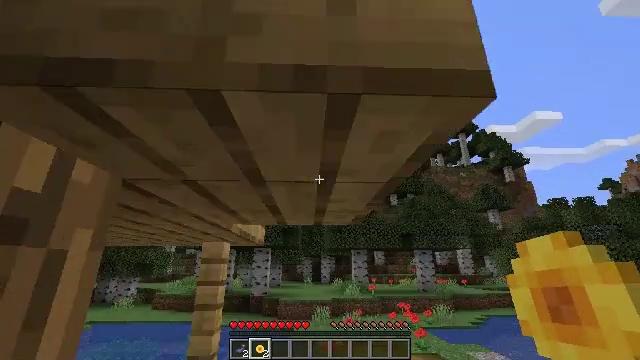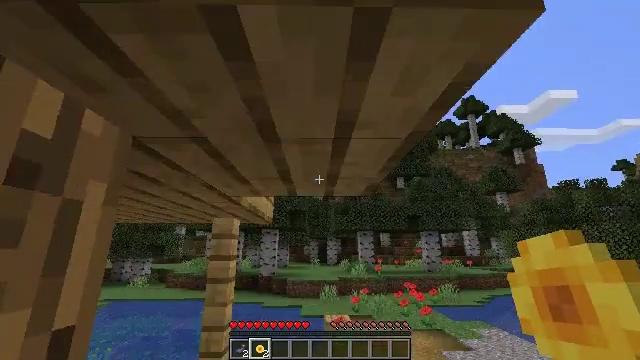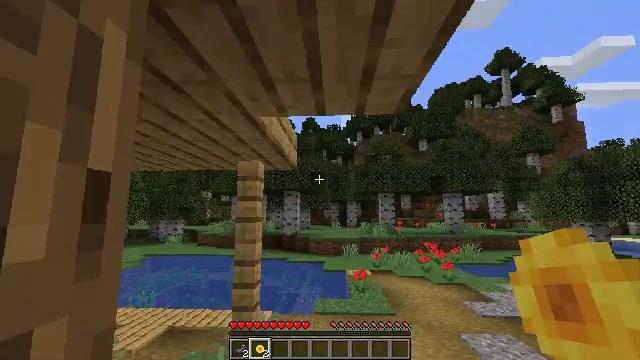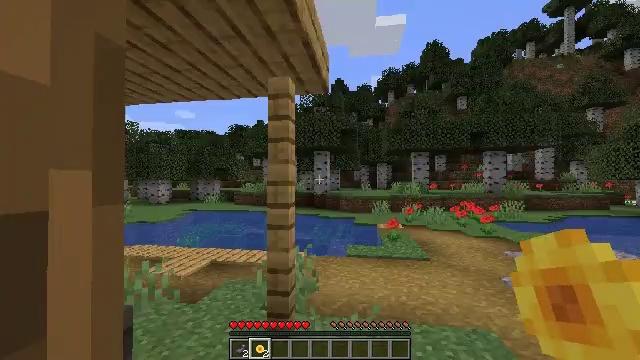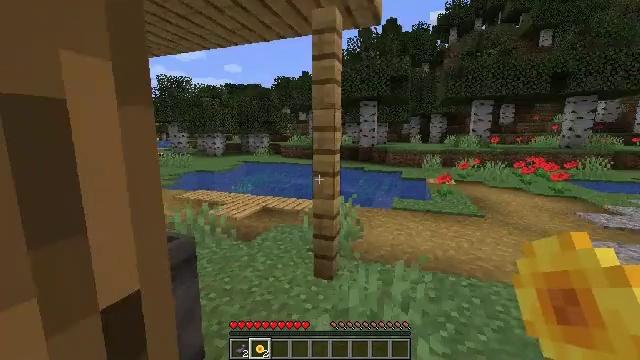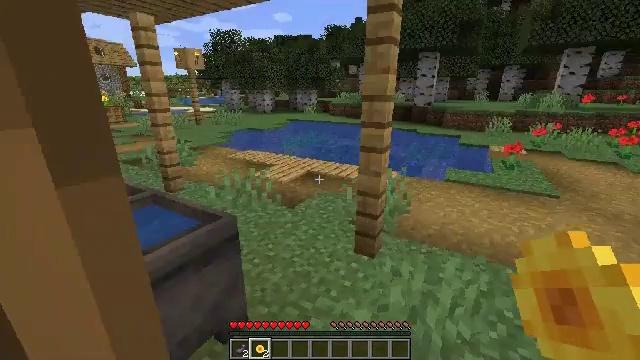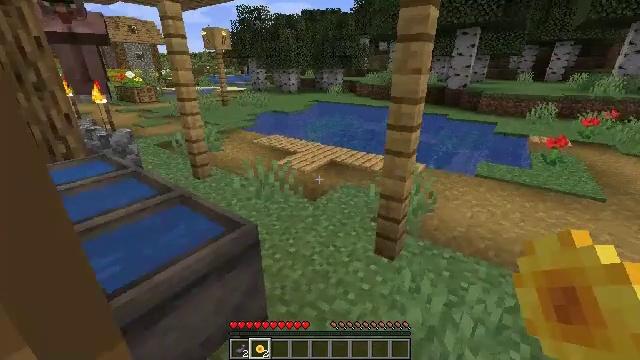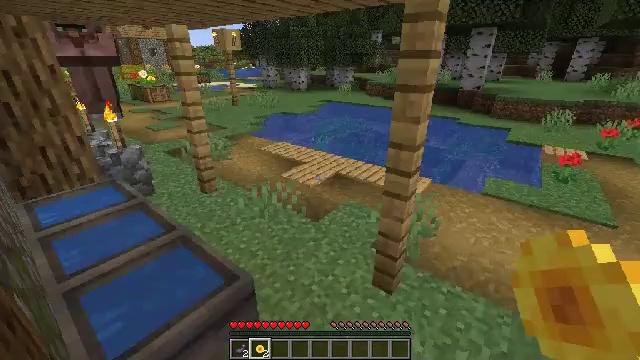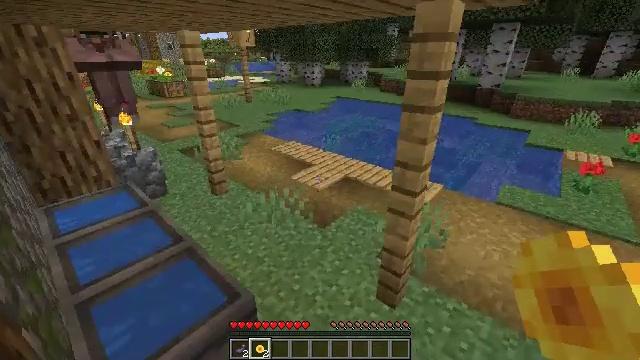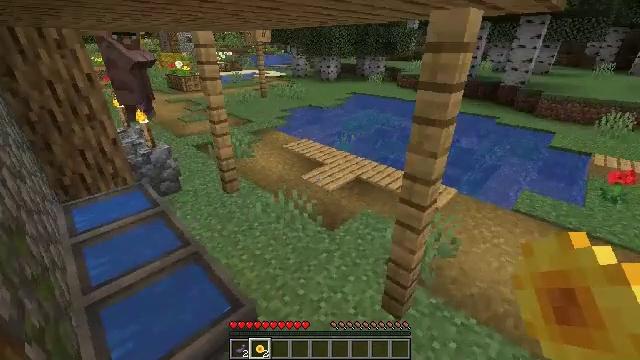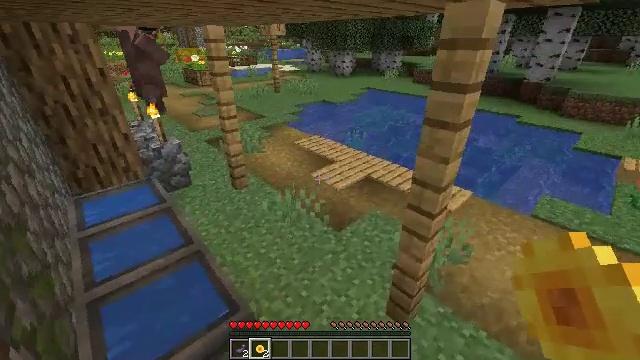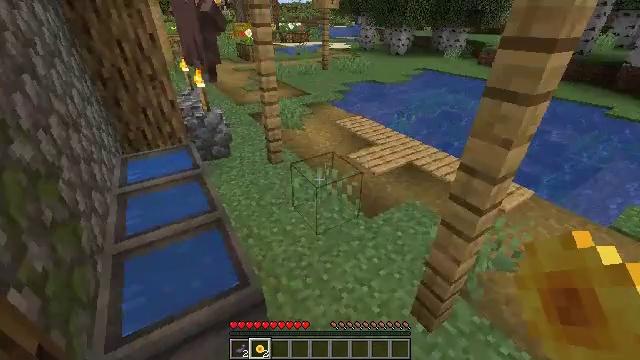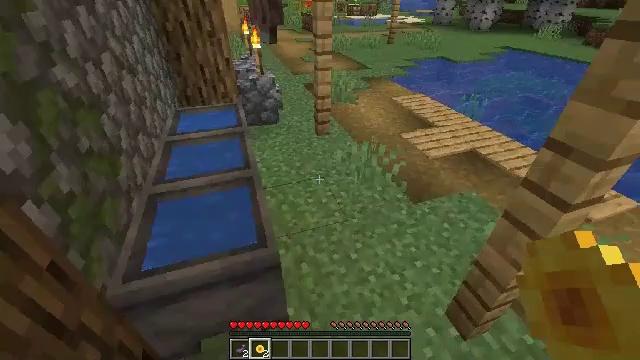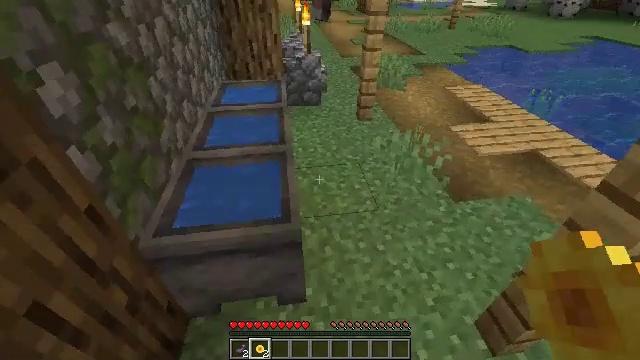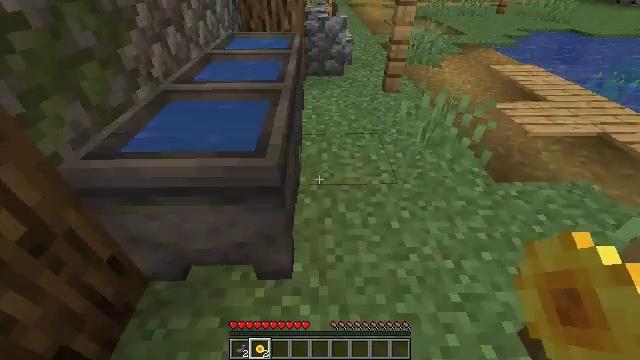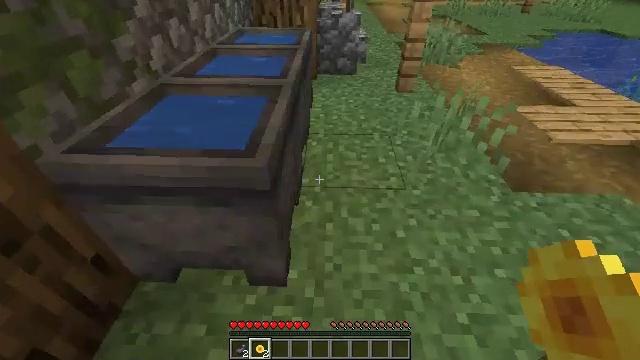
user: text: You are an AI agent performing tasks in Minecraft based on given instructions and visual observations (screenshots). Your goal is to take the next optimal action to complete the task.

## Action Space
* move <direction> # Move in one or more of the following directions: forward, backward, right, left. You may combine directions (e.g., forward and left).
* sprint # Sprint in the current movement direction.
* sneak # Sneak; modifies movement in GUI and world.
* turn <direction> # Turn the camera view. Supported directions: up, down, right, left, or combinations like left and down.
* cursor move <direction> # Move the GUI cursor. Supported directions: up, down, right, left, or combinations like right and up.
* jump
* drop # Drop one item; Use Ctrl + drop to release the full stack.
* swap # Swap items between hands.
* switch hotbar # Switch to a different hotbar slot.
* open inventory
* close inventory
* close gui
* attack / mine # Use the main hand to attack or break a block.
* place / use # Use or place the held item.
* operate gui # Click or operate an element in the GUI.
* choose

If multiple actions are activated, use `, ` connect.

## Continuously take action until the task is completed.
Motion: motion action
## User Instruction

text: Create yellow dye with the crafting system.
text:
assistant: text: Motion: move forward, turn left and down, jump
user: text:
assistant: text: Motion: move forward, turn left and down, jump
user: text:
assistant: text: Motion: move forward, turn left and down, jump
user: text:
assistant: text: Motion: move forward, turn left and down, jump
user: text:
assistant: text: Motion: move forward, turn left and down, jump
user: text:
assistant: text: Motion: move forward, turn left and down, jump
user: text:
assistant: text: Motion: move forward, turn left and down, jump
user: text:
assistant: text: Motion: move forward, turn left and down, jump
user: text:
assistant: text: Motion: move forward, turn left and down, jump
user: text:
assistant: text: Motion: move forward, turn left and down, jump
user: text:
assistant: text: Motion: move forward, turn left and down, jump
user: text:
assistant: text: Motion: move forward, turn left and down, jump
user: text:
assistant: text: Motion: move forward, turn left and down, jump
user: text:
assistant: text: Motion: move forward, turn left, jump
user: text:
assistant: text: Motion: move forward, turn left, jump
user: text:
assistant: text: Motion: move forward, turn left, jump
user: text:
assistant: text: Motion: move forward, turn left and up, jump
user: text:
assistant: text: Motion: move forward, turn left and up, jump
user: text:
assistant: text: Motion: move forward, turn left and up, jump
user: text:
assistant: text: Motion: move forward, turn left and up, jump
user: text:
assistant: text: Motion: move forward, jump
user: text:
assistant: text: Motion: move forward, jump
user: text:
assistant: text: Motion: move forward, turn left and down, jump
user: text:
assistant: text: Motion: move forward, turn left and down
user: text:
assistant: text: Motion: turn left and down
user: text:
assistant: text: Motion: turn left and down
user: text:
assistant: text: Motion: turn left and down, use / place
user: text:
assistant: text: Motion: use / place
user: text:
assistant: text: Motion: use / place
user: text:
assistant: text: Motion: use / place